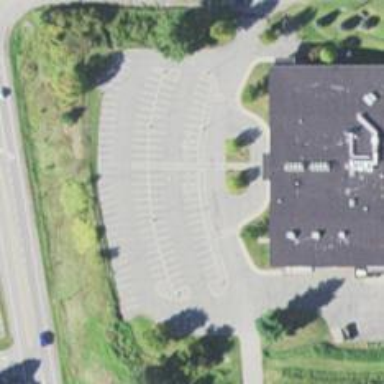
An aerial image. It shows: Parking space is available.